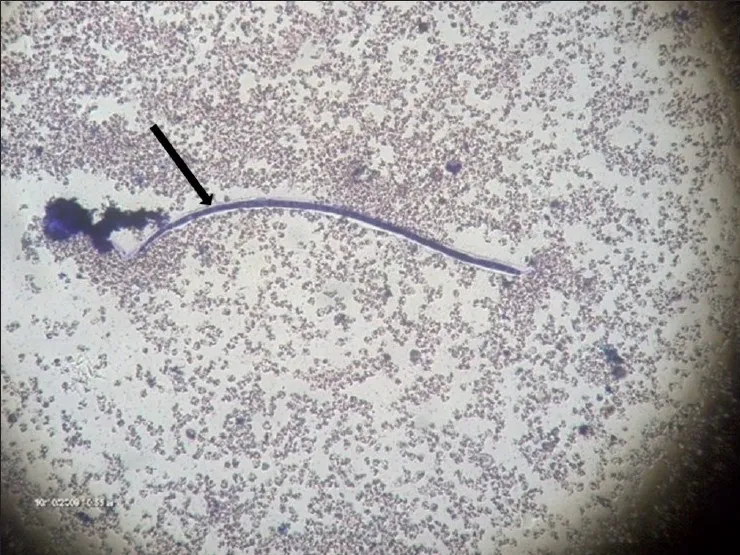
Magnified image of a smear of the aspirated cyst fluid shows microfilariae of Wuchereria bancrofti (arrow).
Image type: pathology (giemsa)